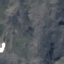
Land use / land cover: HerbaceousVegetation